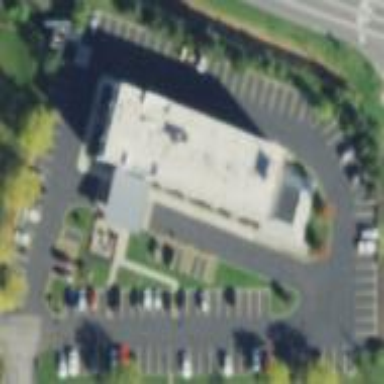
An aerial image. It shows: Parking area with surface.